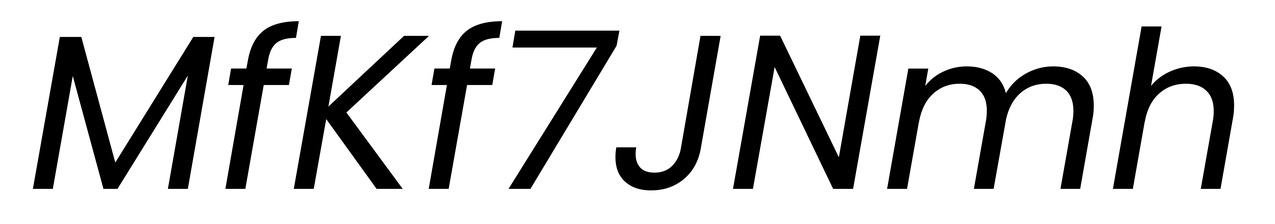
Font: Poppins-Italic